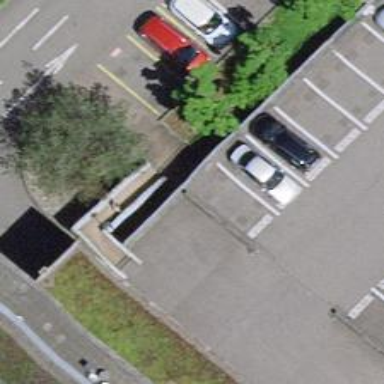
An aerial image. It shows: Charging station.